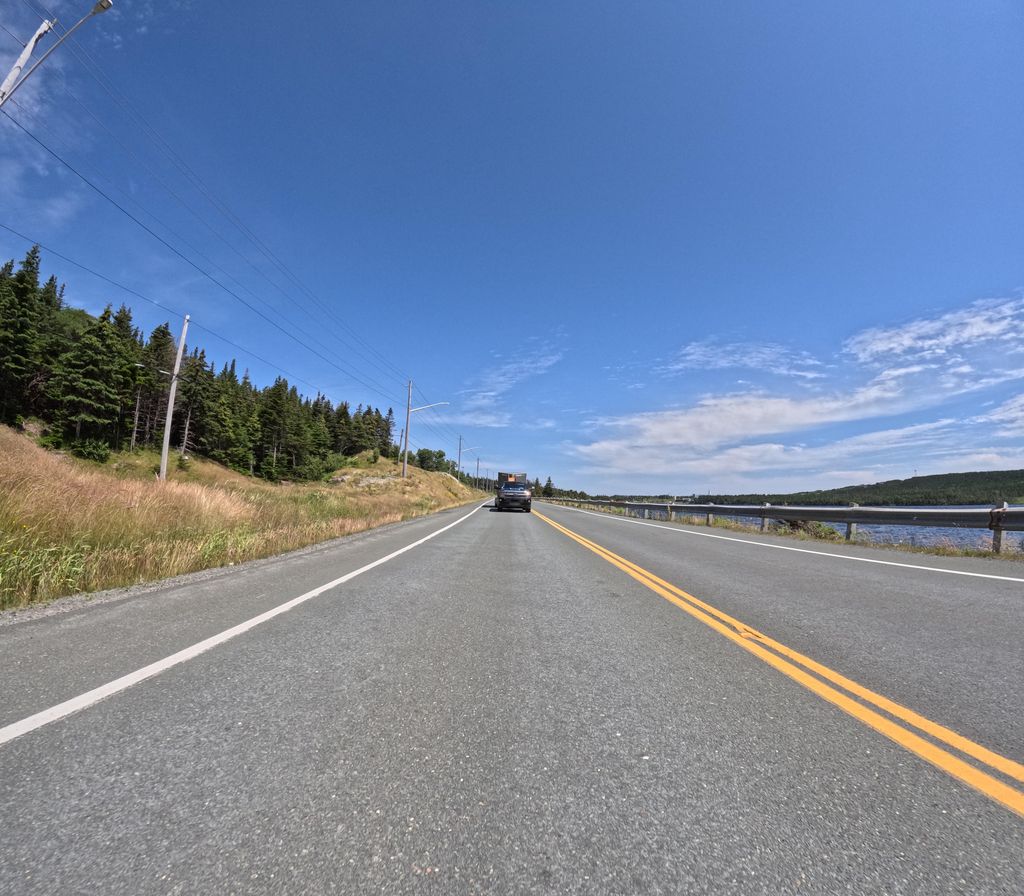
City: st_johns